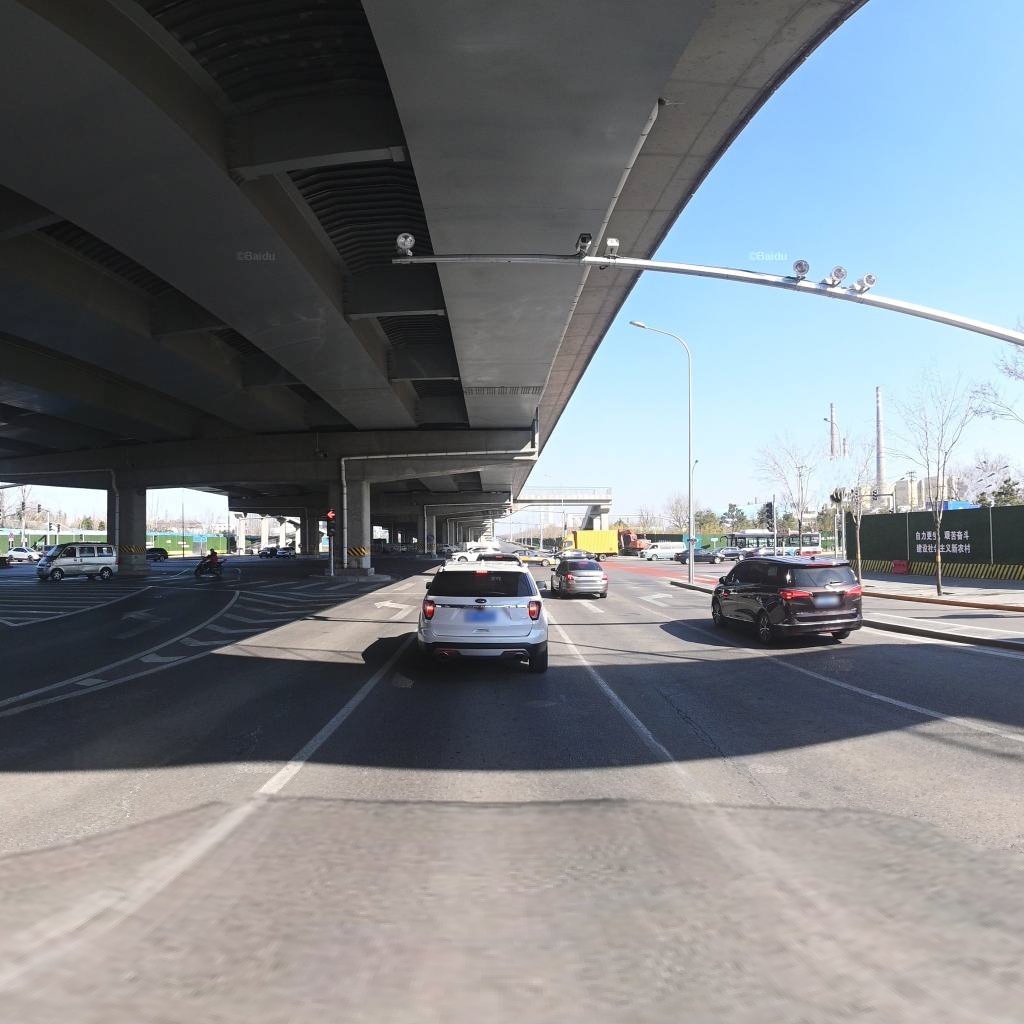
Region: Chaoyang
Road damage annotations: longitudinal crack